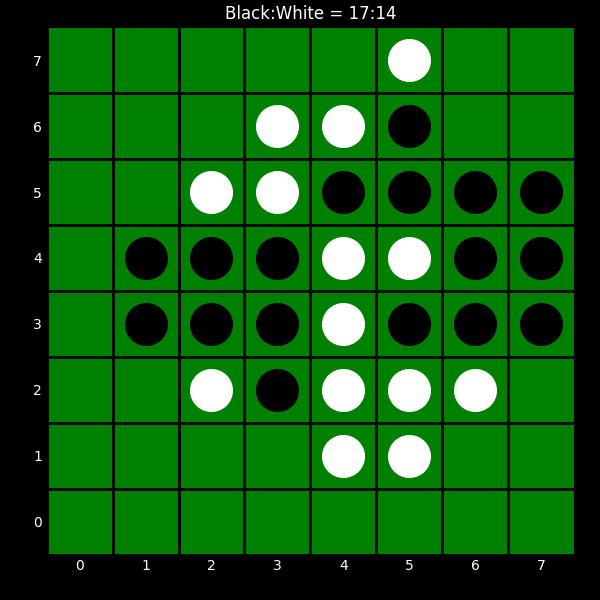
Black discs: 17
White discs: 14